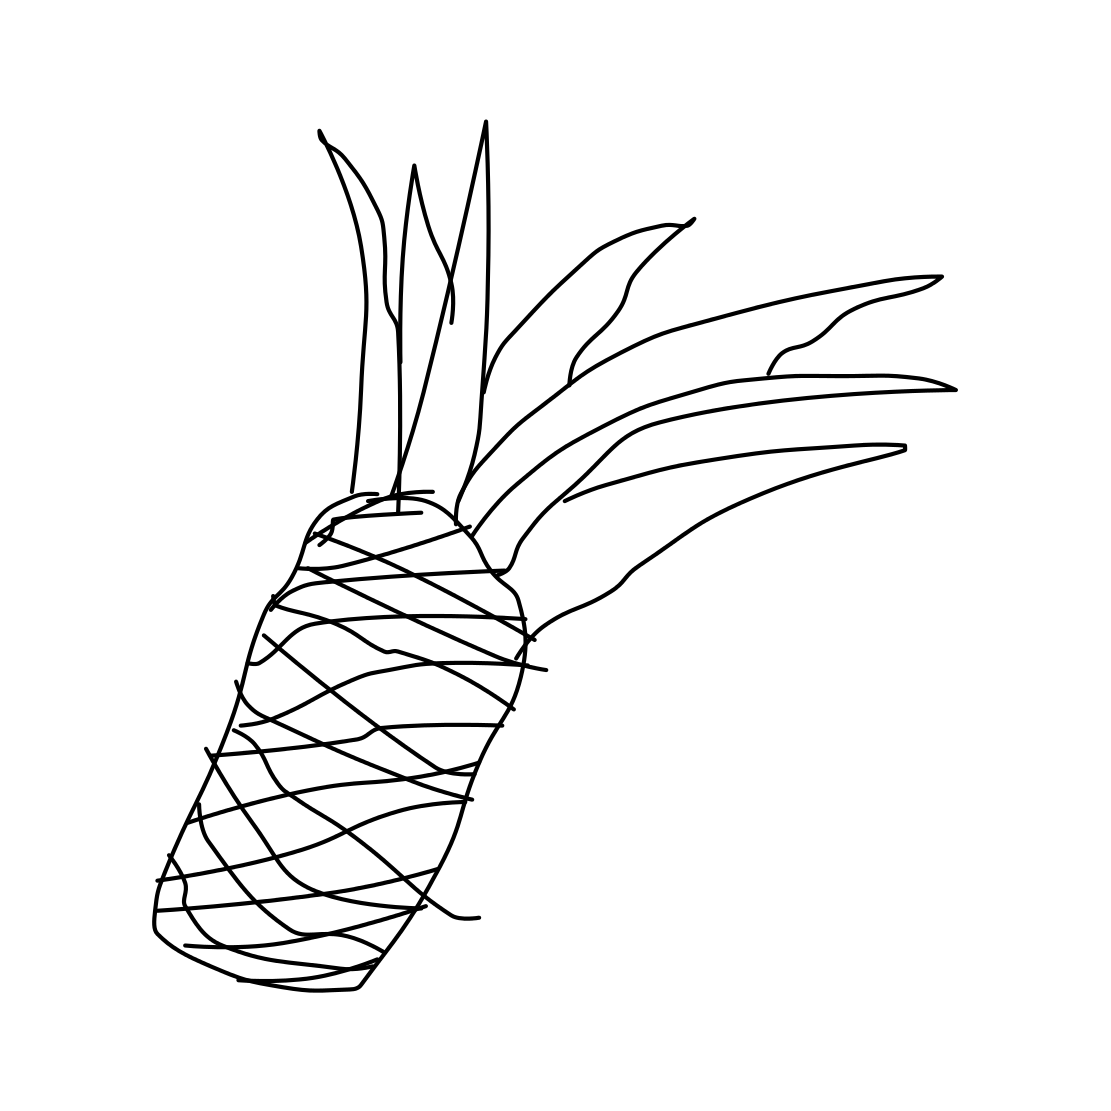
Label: pineapple